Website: lowes
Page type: address-validator
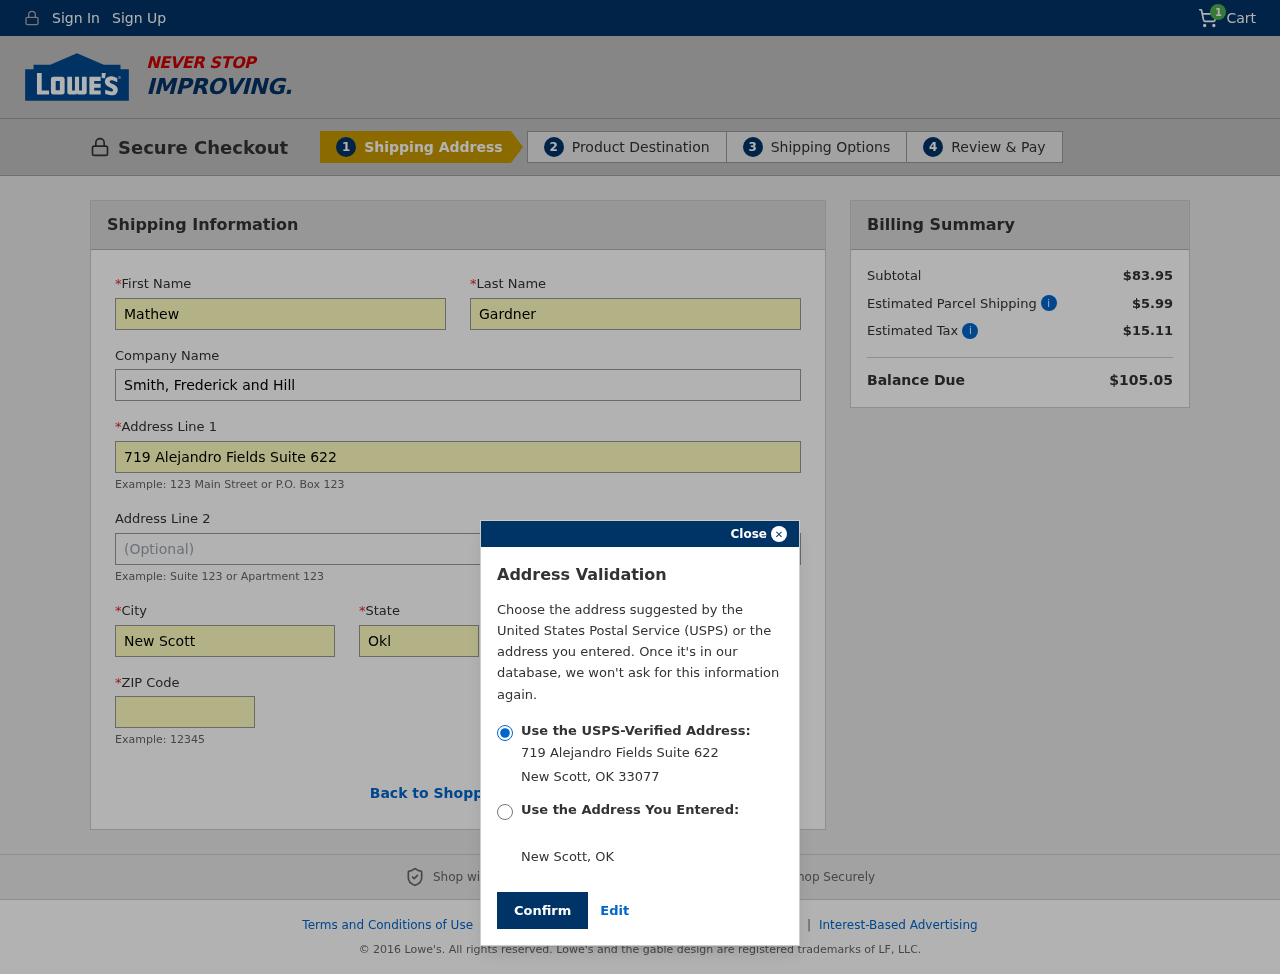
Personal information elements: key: PII_CITY
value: New Scott
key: PII_COMPANY
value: Smith, Frederick and Hill
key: PII_FIRSTNAME
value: Mathew
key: PII_LASTNAME
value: Gardner
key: PII_POSTCODE
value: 33077
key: PII_STATE
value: Oklahoma
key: PII_STATE_ABBR
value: OK
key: PII_STREET
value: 719 Alejandro Fields Suite 622
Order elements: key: ORDER_NUM_ITEMS
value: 1
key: ORDER_SUBTOTAL
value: $83.95
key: ORDER_SHIPPING_COST
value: $5.99
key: ORDER_TAX
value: $15.11
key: ORDER_TOTAL
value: $105.05